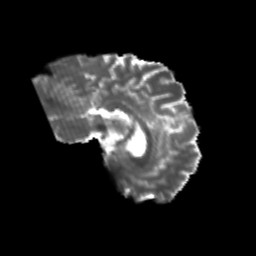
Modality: T2w
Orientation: sagittal
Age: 24
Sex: male
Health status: healthy
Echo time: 0.074 s